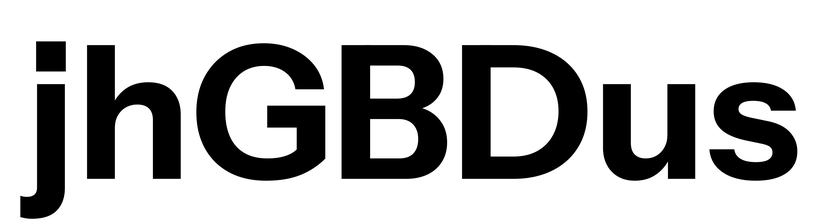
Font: InstrumentSans_Bold